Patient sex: M
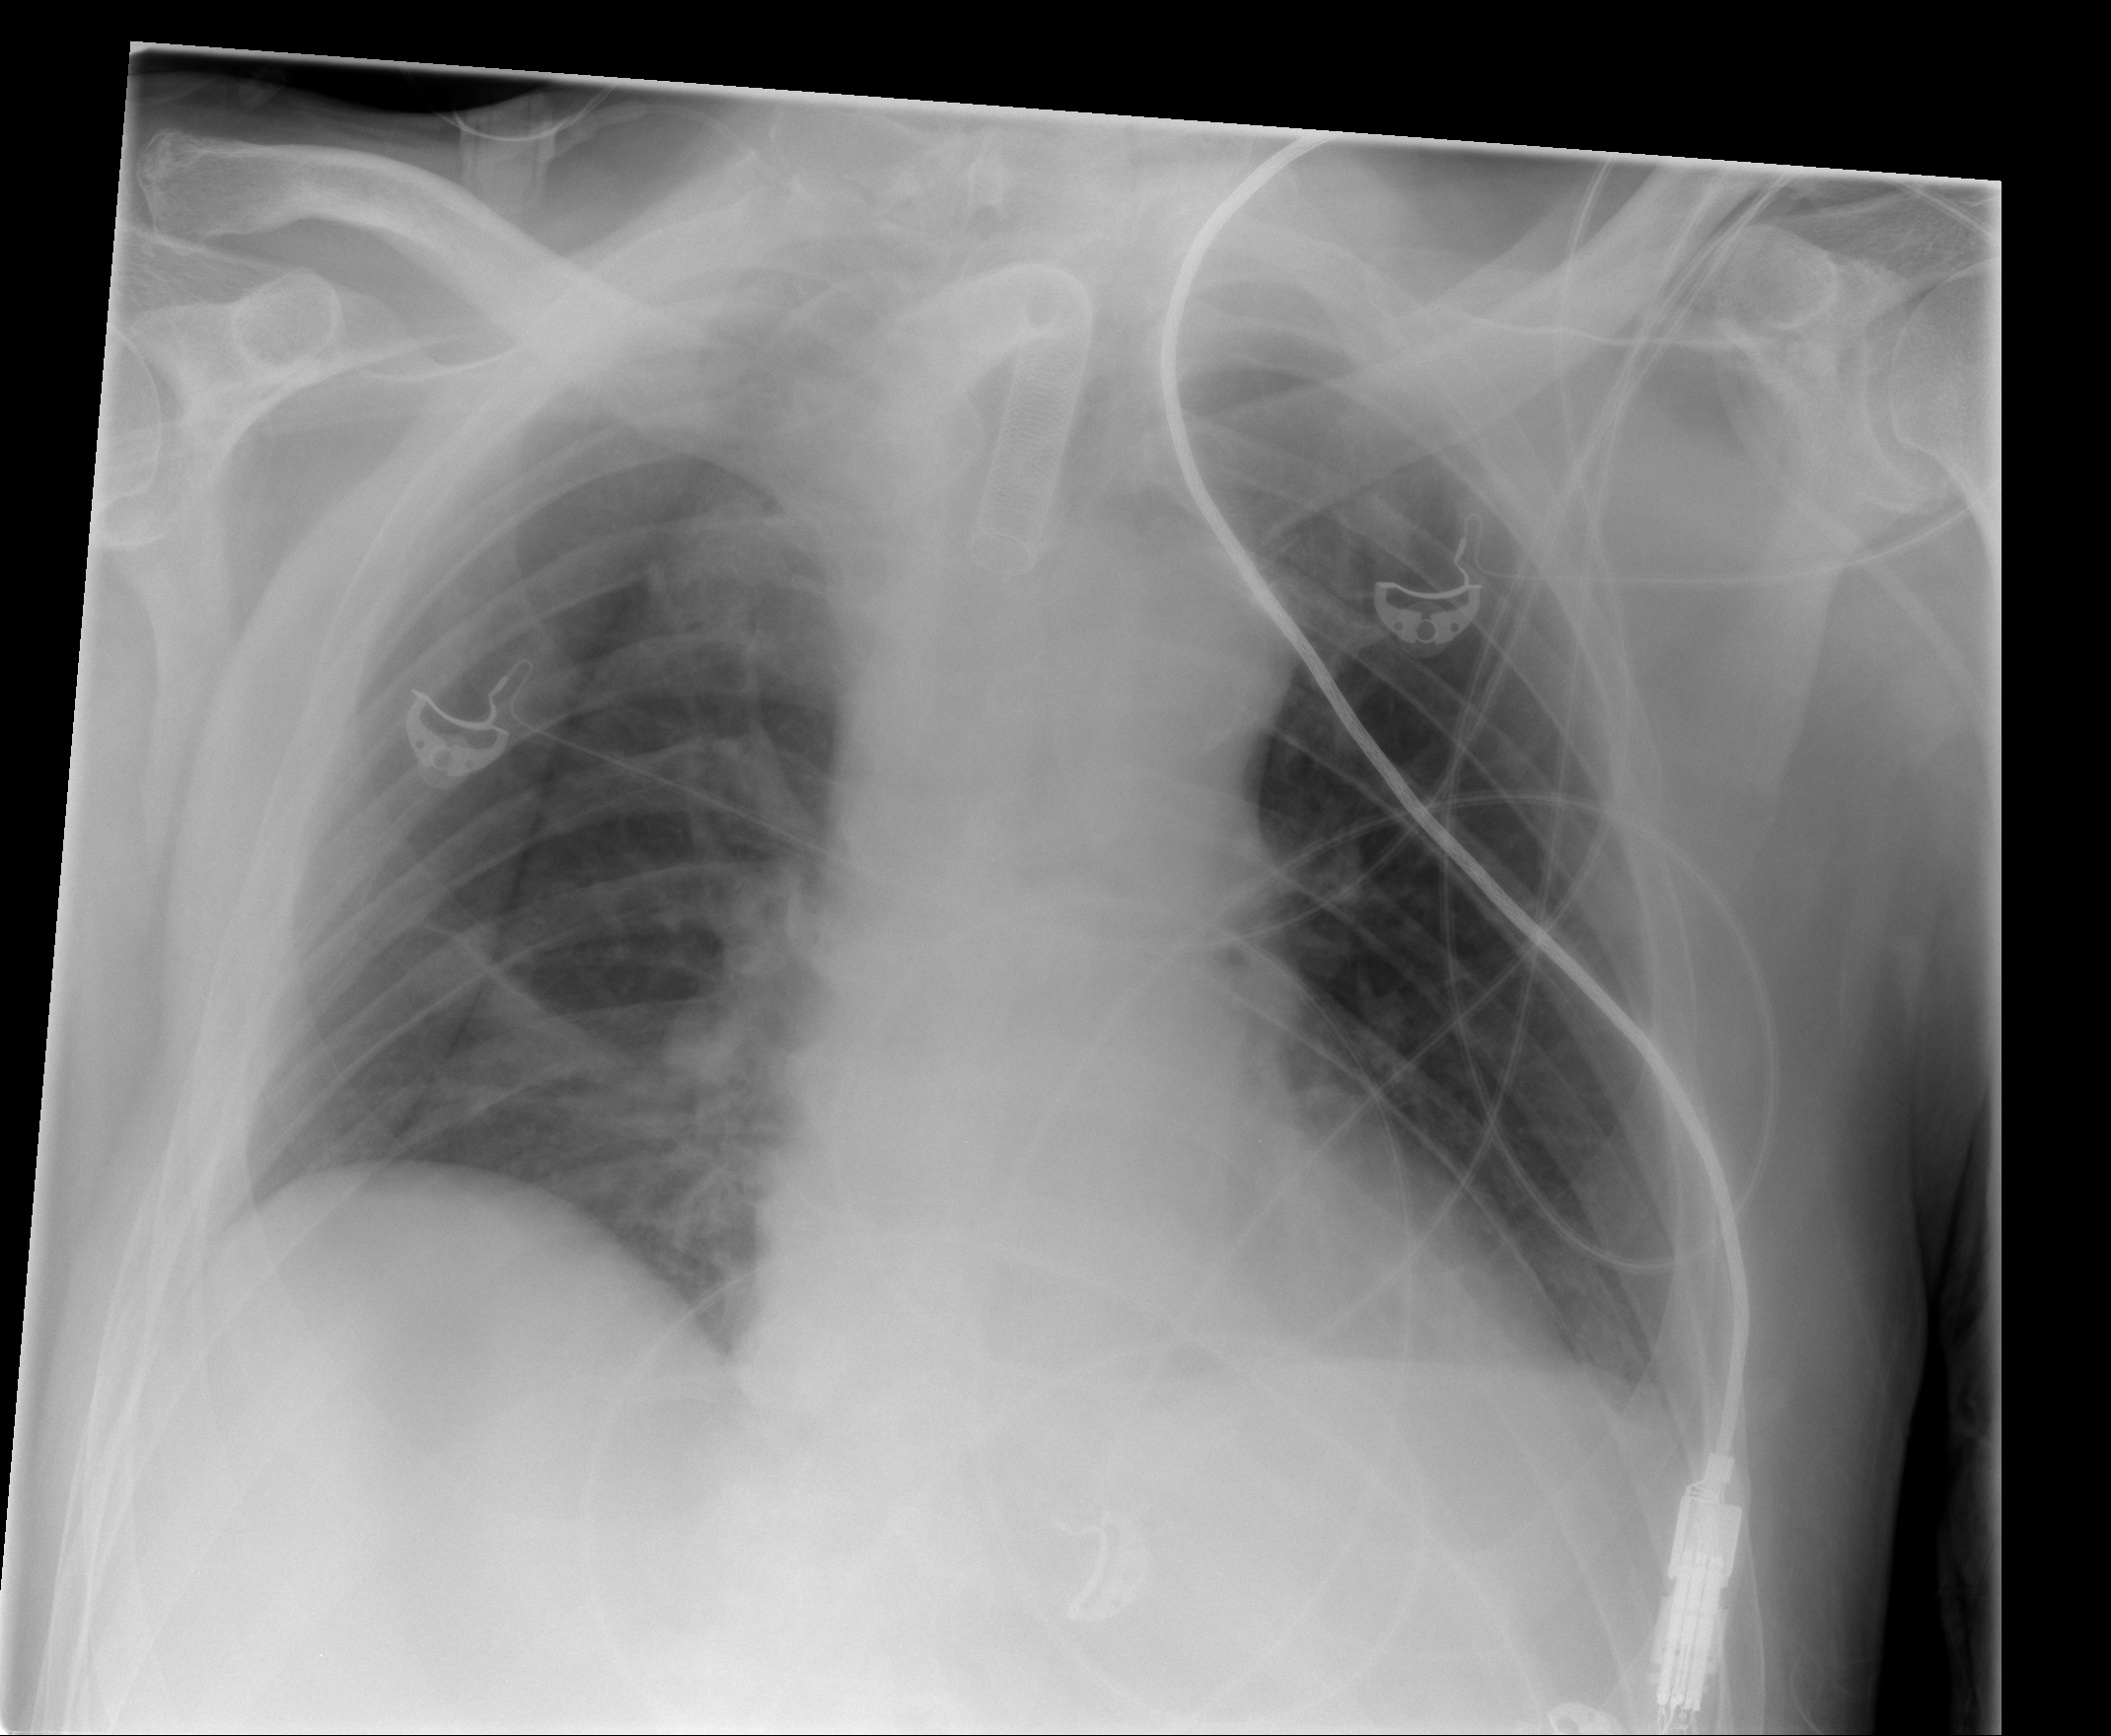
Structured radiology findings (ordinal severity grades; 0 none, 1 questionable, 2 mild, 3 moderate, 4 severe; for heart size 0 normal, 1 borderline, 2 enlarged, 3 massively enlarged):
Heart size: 0
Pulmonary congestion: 0
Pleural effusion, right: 0
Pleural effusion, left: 0
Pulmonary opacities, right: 0
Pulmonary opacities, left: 0
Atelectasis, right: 2
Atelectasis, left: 0